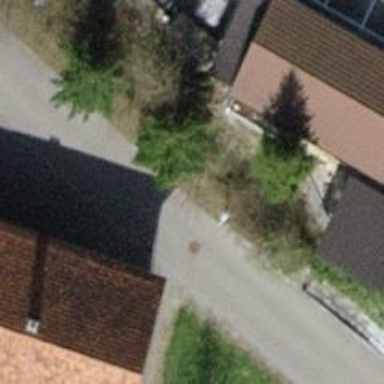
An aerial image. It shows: Group of garages.